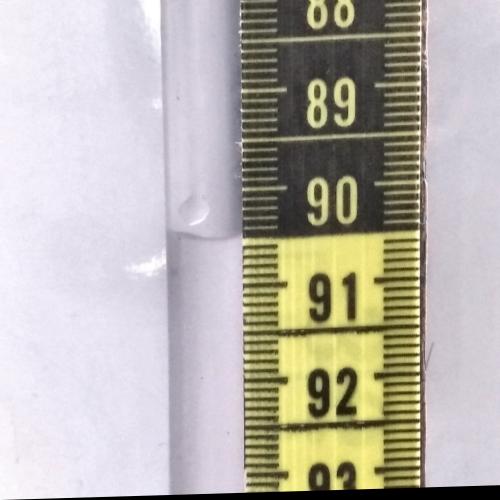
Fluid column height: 90.5 cm